Question: I am trying to upload the file on certain path.
I have written following code for this:
'''
try
{
if (!System.IO.Directory.Exists(fileLocation))
System.IO.Directory.CreateDirectory(fileLocation);
// file.SaveAs(completefilepathWithFile);
file.SaveAs(FileLocationToSaveInDB);
return Json("File Uploaded Sucessfully");
}
catch (Exception)
{
return json("Failed to upload the file");
}
'''
This code works fine for Firefox and crome.
But gives me error for IE9.
It prompts me for:
'''
Do you want to openor save (methodname) from localhost?
'''
Its as below:

I tried with:
<URL>
But didnt helped.
Please help me.
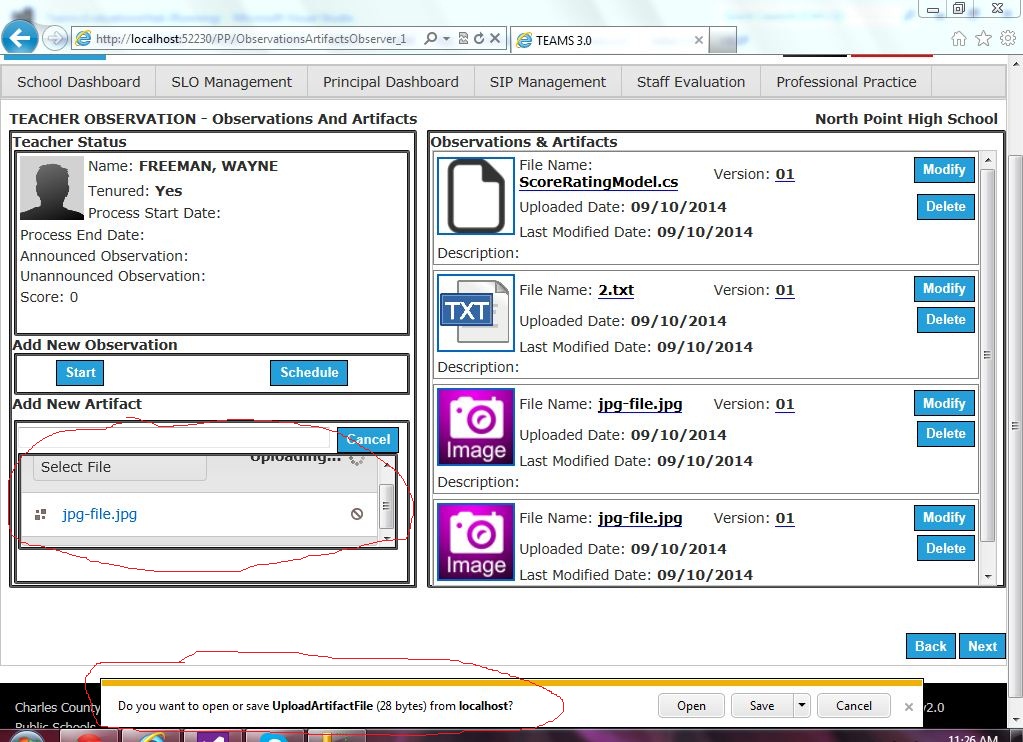
Answer: Many browsers can't handle application/json as the return content type.You can hack the response and sent back the content using the mime type text/html.
try this:
'''
return Json("FileUploaded successfully", "text/html", System.Text.Encoding.UTF8,
JsonRequestBehavior.AllowGet);
'''